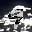
Label: 9